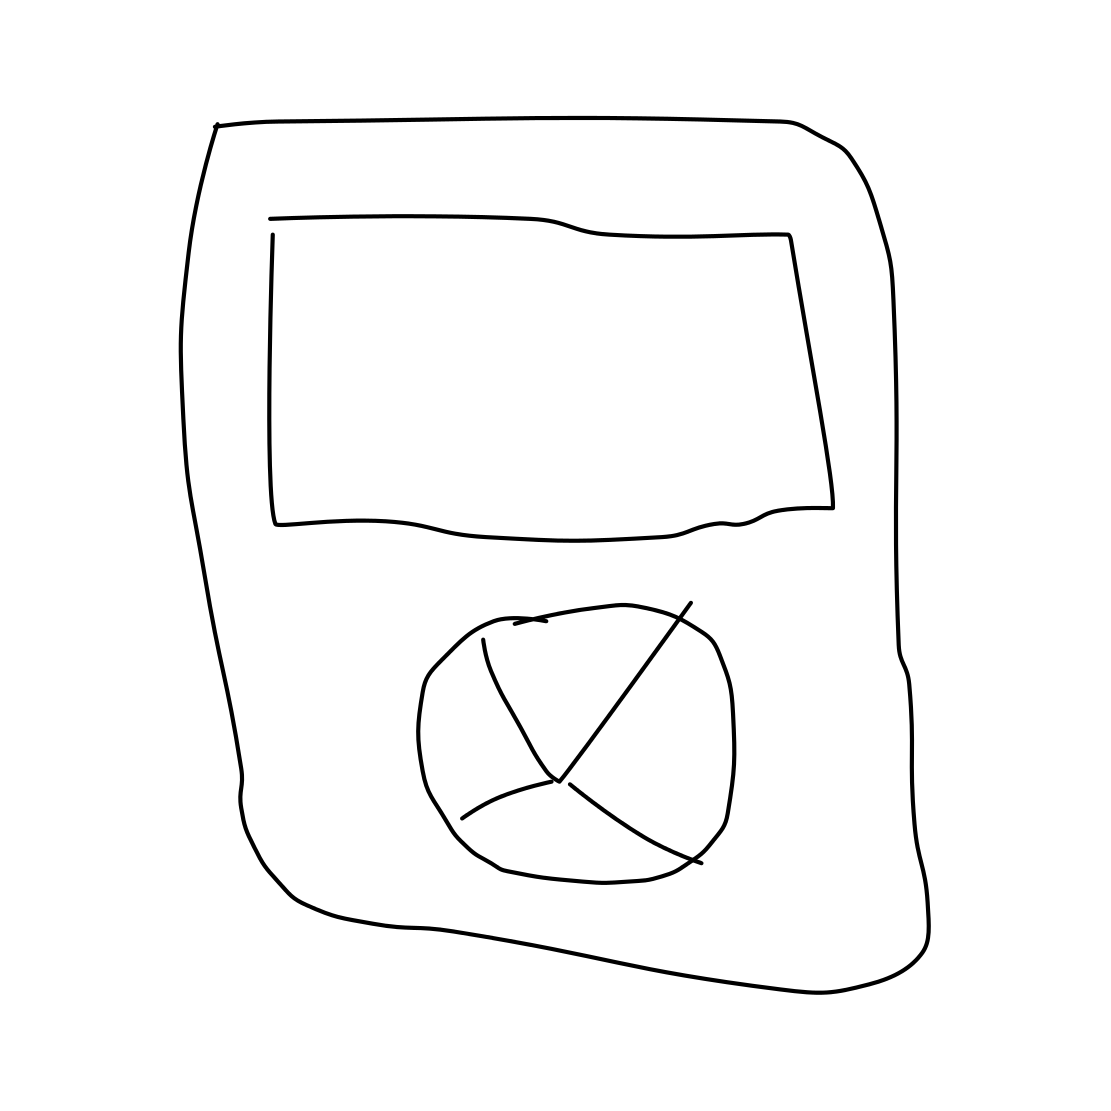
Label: ipod